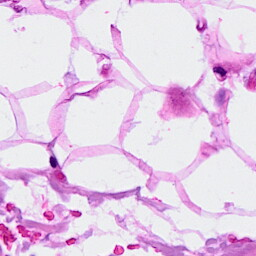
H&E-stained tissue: Breast